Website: apple
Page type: address-validator
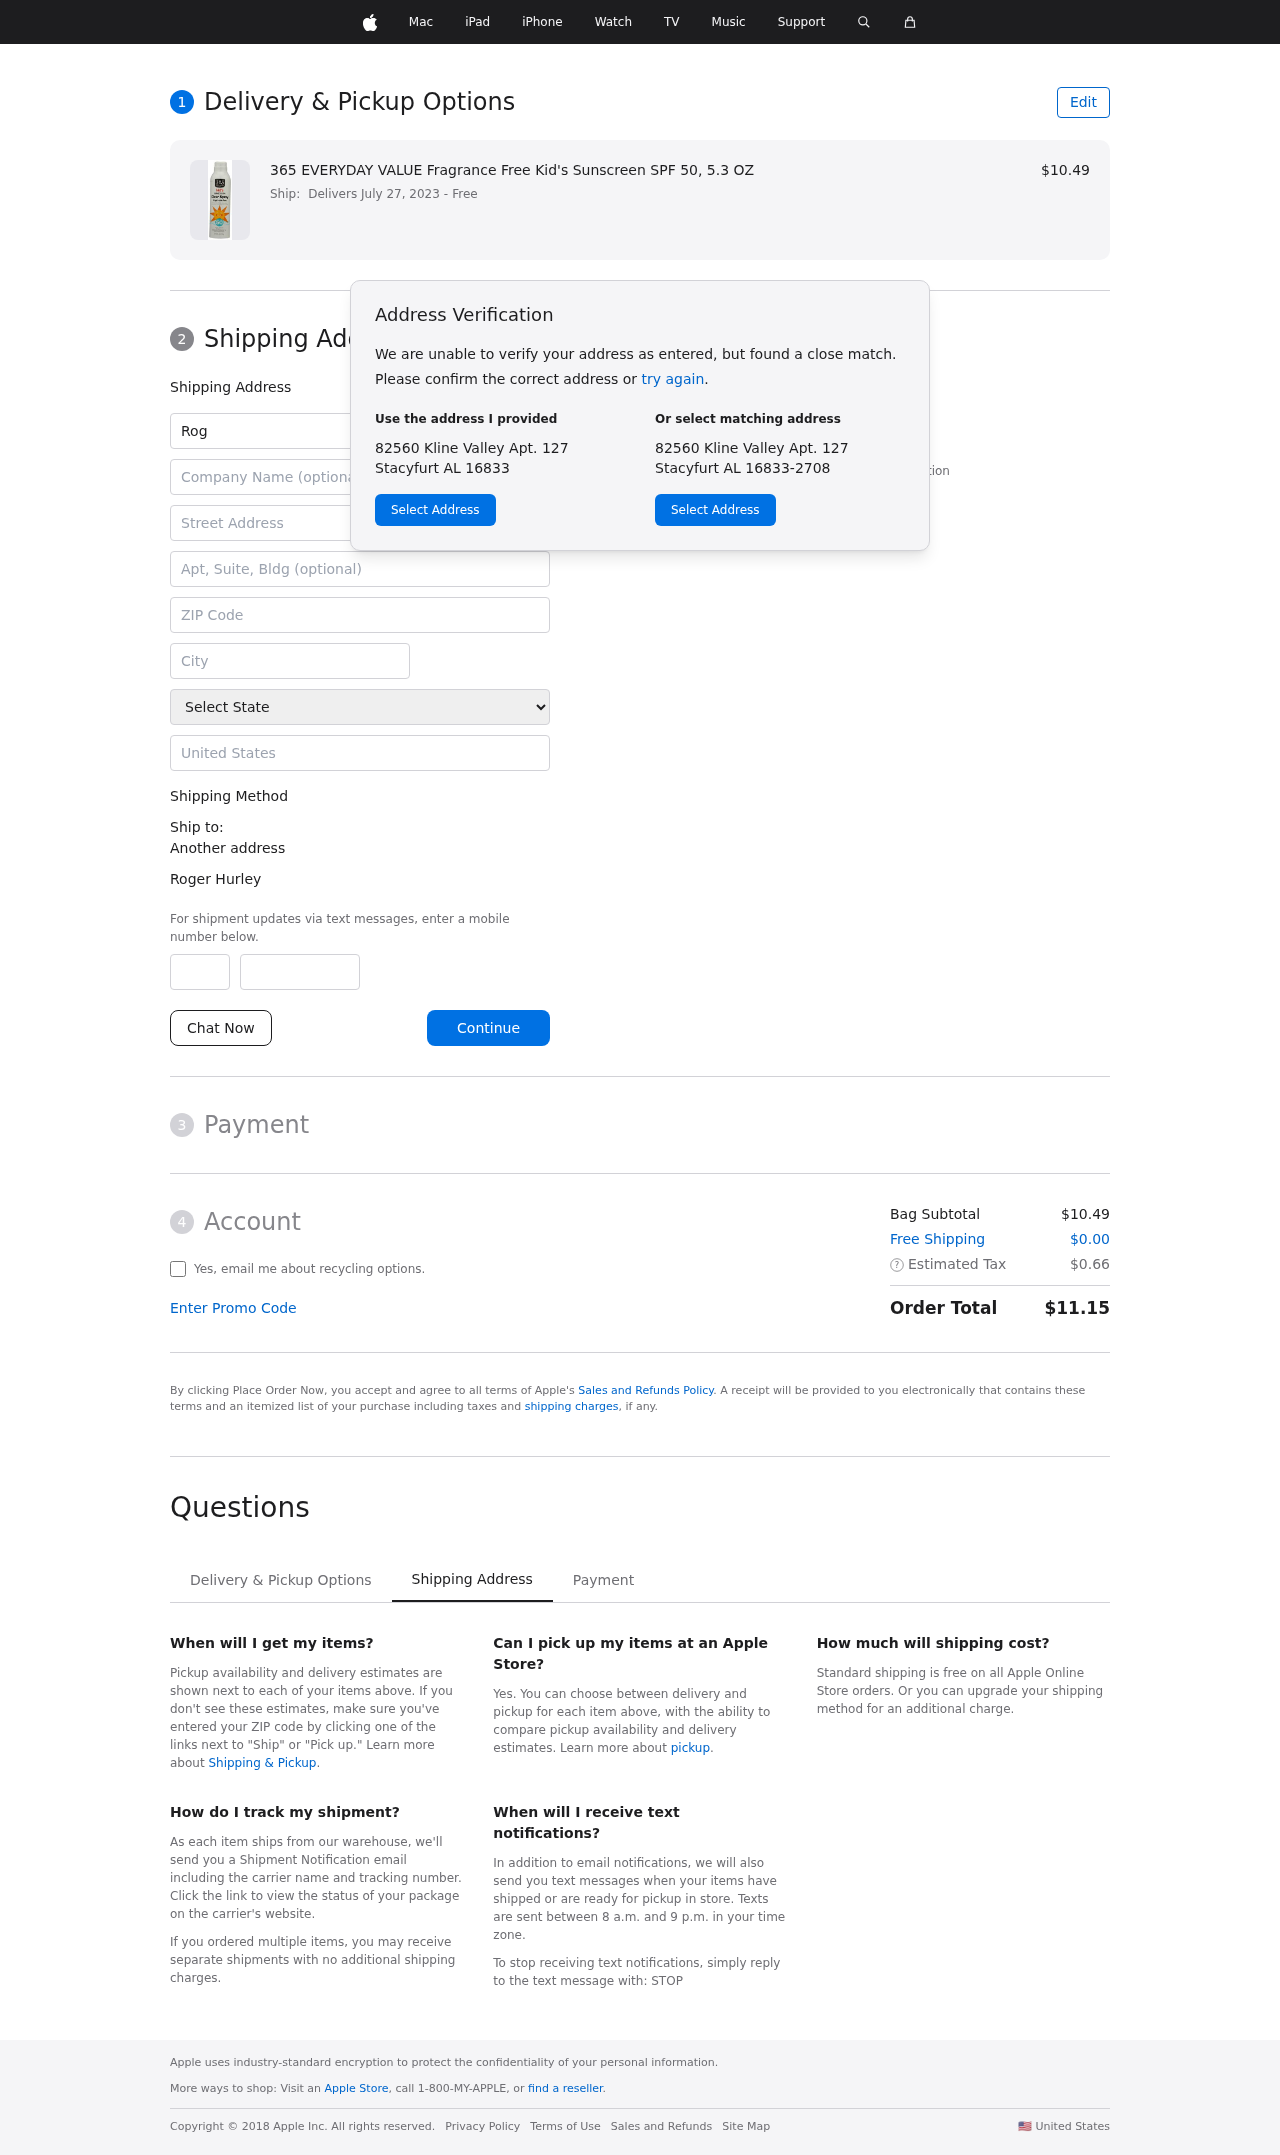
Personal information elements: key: PII_CITY
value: Stacyfurt
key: PII_COUNTRY
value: United States
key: PII_FIRSTNAME
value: Roger
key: PII_FULLNAME
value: Roger Hurley
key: PII_LASTNAME
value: Hurley
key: PII_PHONE_AREA
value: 477
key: PII_PHONE_SUFFIX
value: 4160
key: PII_POSTCODE
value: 16833
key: PII_STATE
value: Alabama
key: PII_STREET
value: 82560 Kline Valley Apt. 127
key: PII_STREET2
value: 74195 Stevens Bypass Apt. 306
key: PII_CITY_STATE_ZIP
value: Stacyfurt AL 16833
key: PII_STATE_ABBR
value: AL
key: PII_POSTCODE_FULL
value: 16833
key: PII_POSTCODE_NUMERIC
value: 16833
Product elements: key: PRODUCT1_NAME
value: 365 EVERYDAY VALUE Fragrance Free Kid's Sunscreen SPF 50, 5.3 OZ
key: PRODUCT1_PRICE
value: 10.49
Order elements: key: ORDER_DELIVERY_DATE
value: Delivers July 27, 2023
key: ORDER_SUBTOTAL
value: $10.49
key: ORDER_SHIPPING_COST
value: $0.00
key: ORDER_TAX
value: $0.66
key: ORDER_TOTAL
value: $11.15